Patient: sex M, age 78
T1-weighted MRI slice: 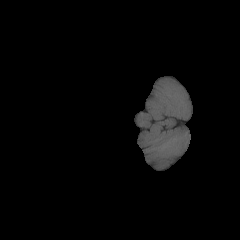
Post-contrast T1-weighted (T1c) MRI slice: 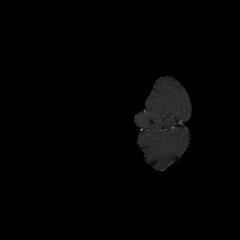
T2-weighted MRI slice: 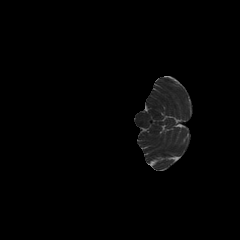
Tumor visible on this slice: no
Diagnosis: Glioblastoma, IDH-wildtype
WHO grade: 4